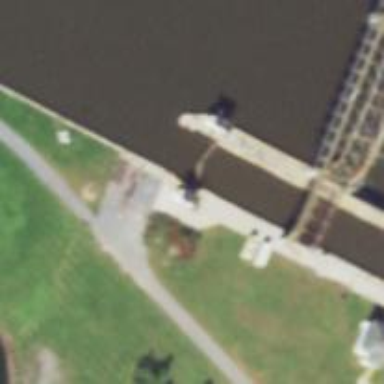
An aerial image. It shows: Lock gate along waterway.